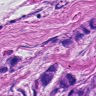
Metastatic tissue present: yes